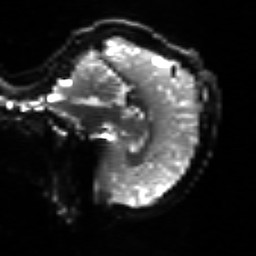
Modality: sbref
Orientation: sagittal
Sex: male
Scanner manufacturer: siemens
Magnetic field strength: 3 T
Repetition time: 5 s
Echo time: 0.071 s